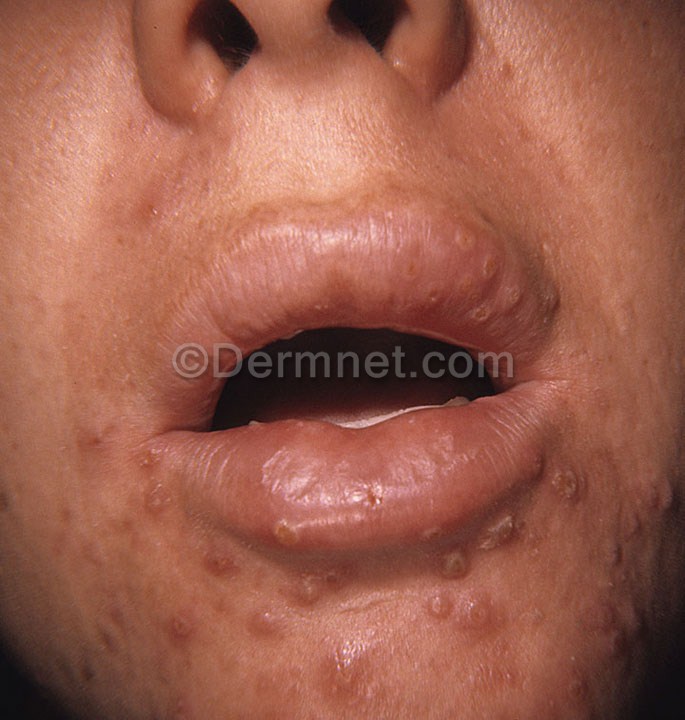
Disease: Warts Molluscum and other Viral Infections